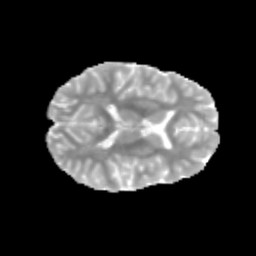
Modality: MD
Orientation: axial
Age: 14
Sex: female
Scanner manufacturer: siemens
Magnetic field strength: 3 T
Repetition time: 3.8 s
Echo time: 0.07 s